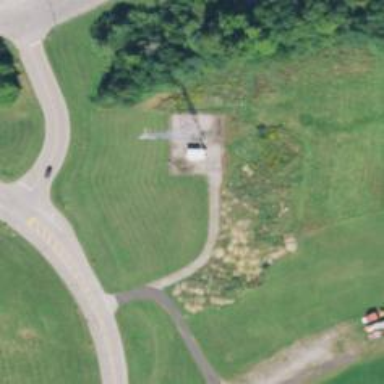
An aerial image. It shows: Mast structure.